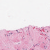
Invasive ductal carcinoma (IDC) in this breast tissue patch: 0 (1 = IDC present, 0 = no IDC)